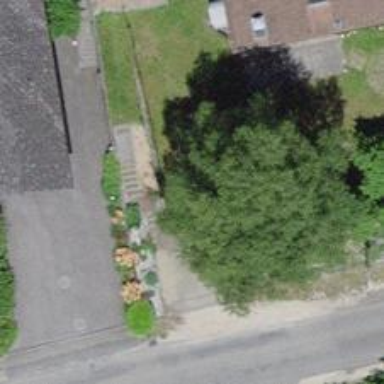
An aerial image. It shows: Garage.